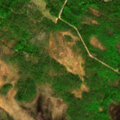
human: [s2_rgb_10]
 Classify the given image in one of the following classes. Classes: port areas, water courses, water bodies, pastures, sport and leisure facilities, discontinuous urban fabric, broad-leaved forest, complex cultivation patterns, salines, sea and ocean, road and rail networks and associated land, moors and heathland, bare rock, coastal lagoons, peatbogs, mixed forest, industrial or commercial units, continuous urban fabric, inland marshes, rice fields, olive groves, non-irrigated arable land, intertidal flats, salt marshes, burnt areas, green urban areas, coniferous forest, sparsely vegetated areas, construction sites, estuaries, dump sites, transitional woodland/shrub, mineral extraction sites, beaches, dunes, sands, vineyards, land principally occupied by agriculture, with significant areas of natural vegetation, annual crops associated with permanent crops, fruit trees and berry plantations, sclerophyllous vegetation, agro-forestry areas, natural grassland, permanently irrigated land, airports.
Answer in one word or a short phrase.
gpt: mixed forest, peatbogs